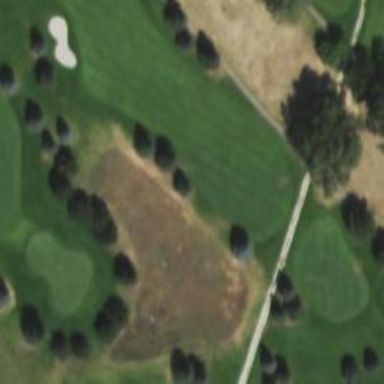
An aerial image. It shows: Rough area in golf course.